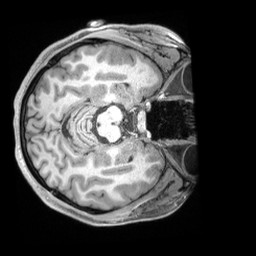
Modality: T1w
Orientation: axial
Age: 25
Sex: female
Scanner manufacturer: siemens
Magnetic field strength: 3 T
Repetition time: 2.4 s
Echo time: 0.00226 s